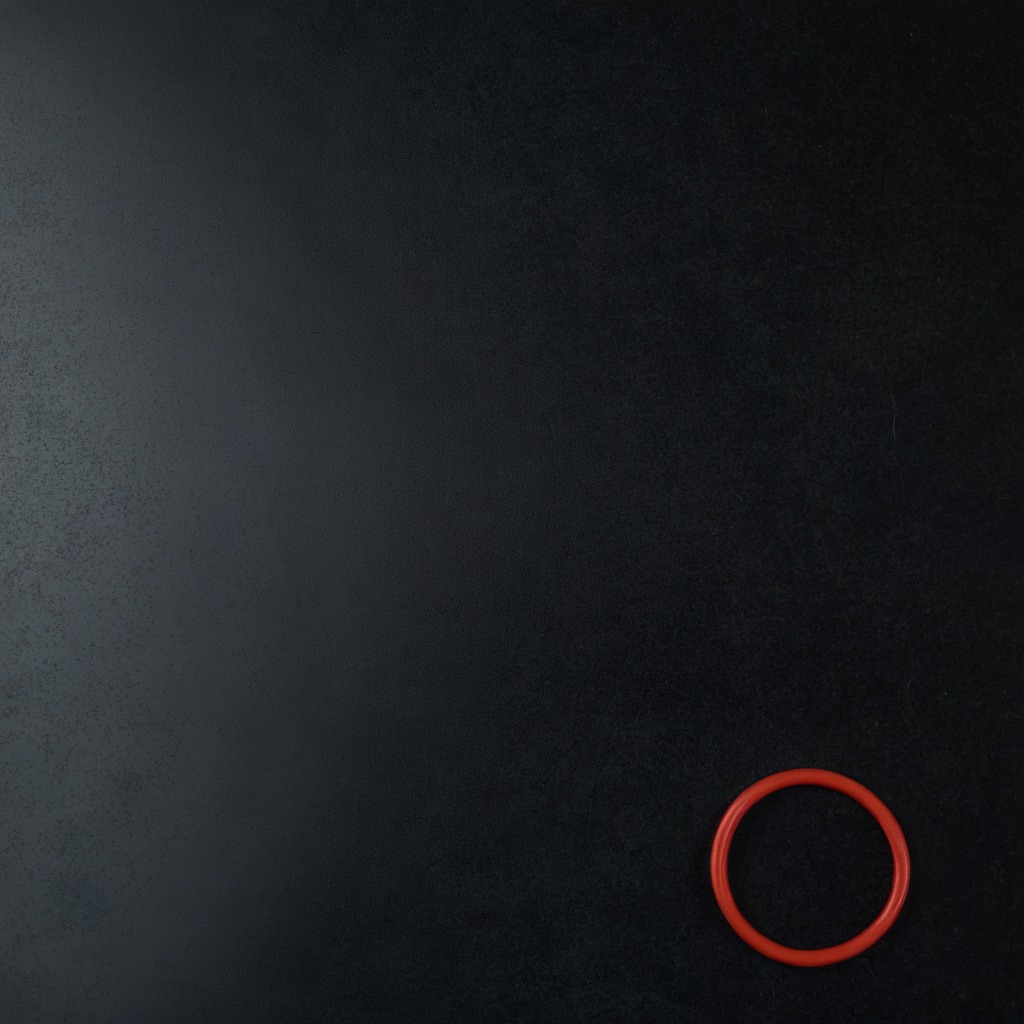
A rubber O-ring lying on a clean granite tabletop inside a workshop at night dim ambient light soft shadows worn but beneath the mat